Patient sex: M
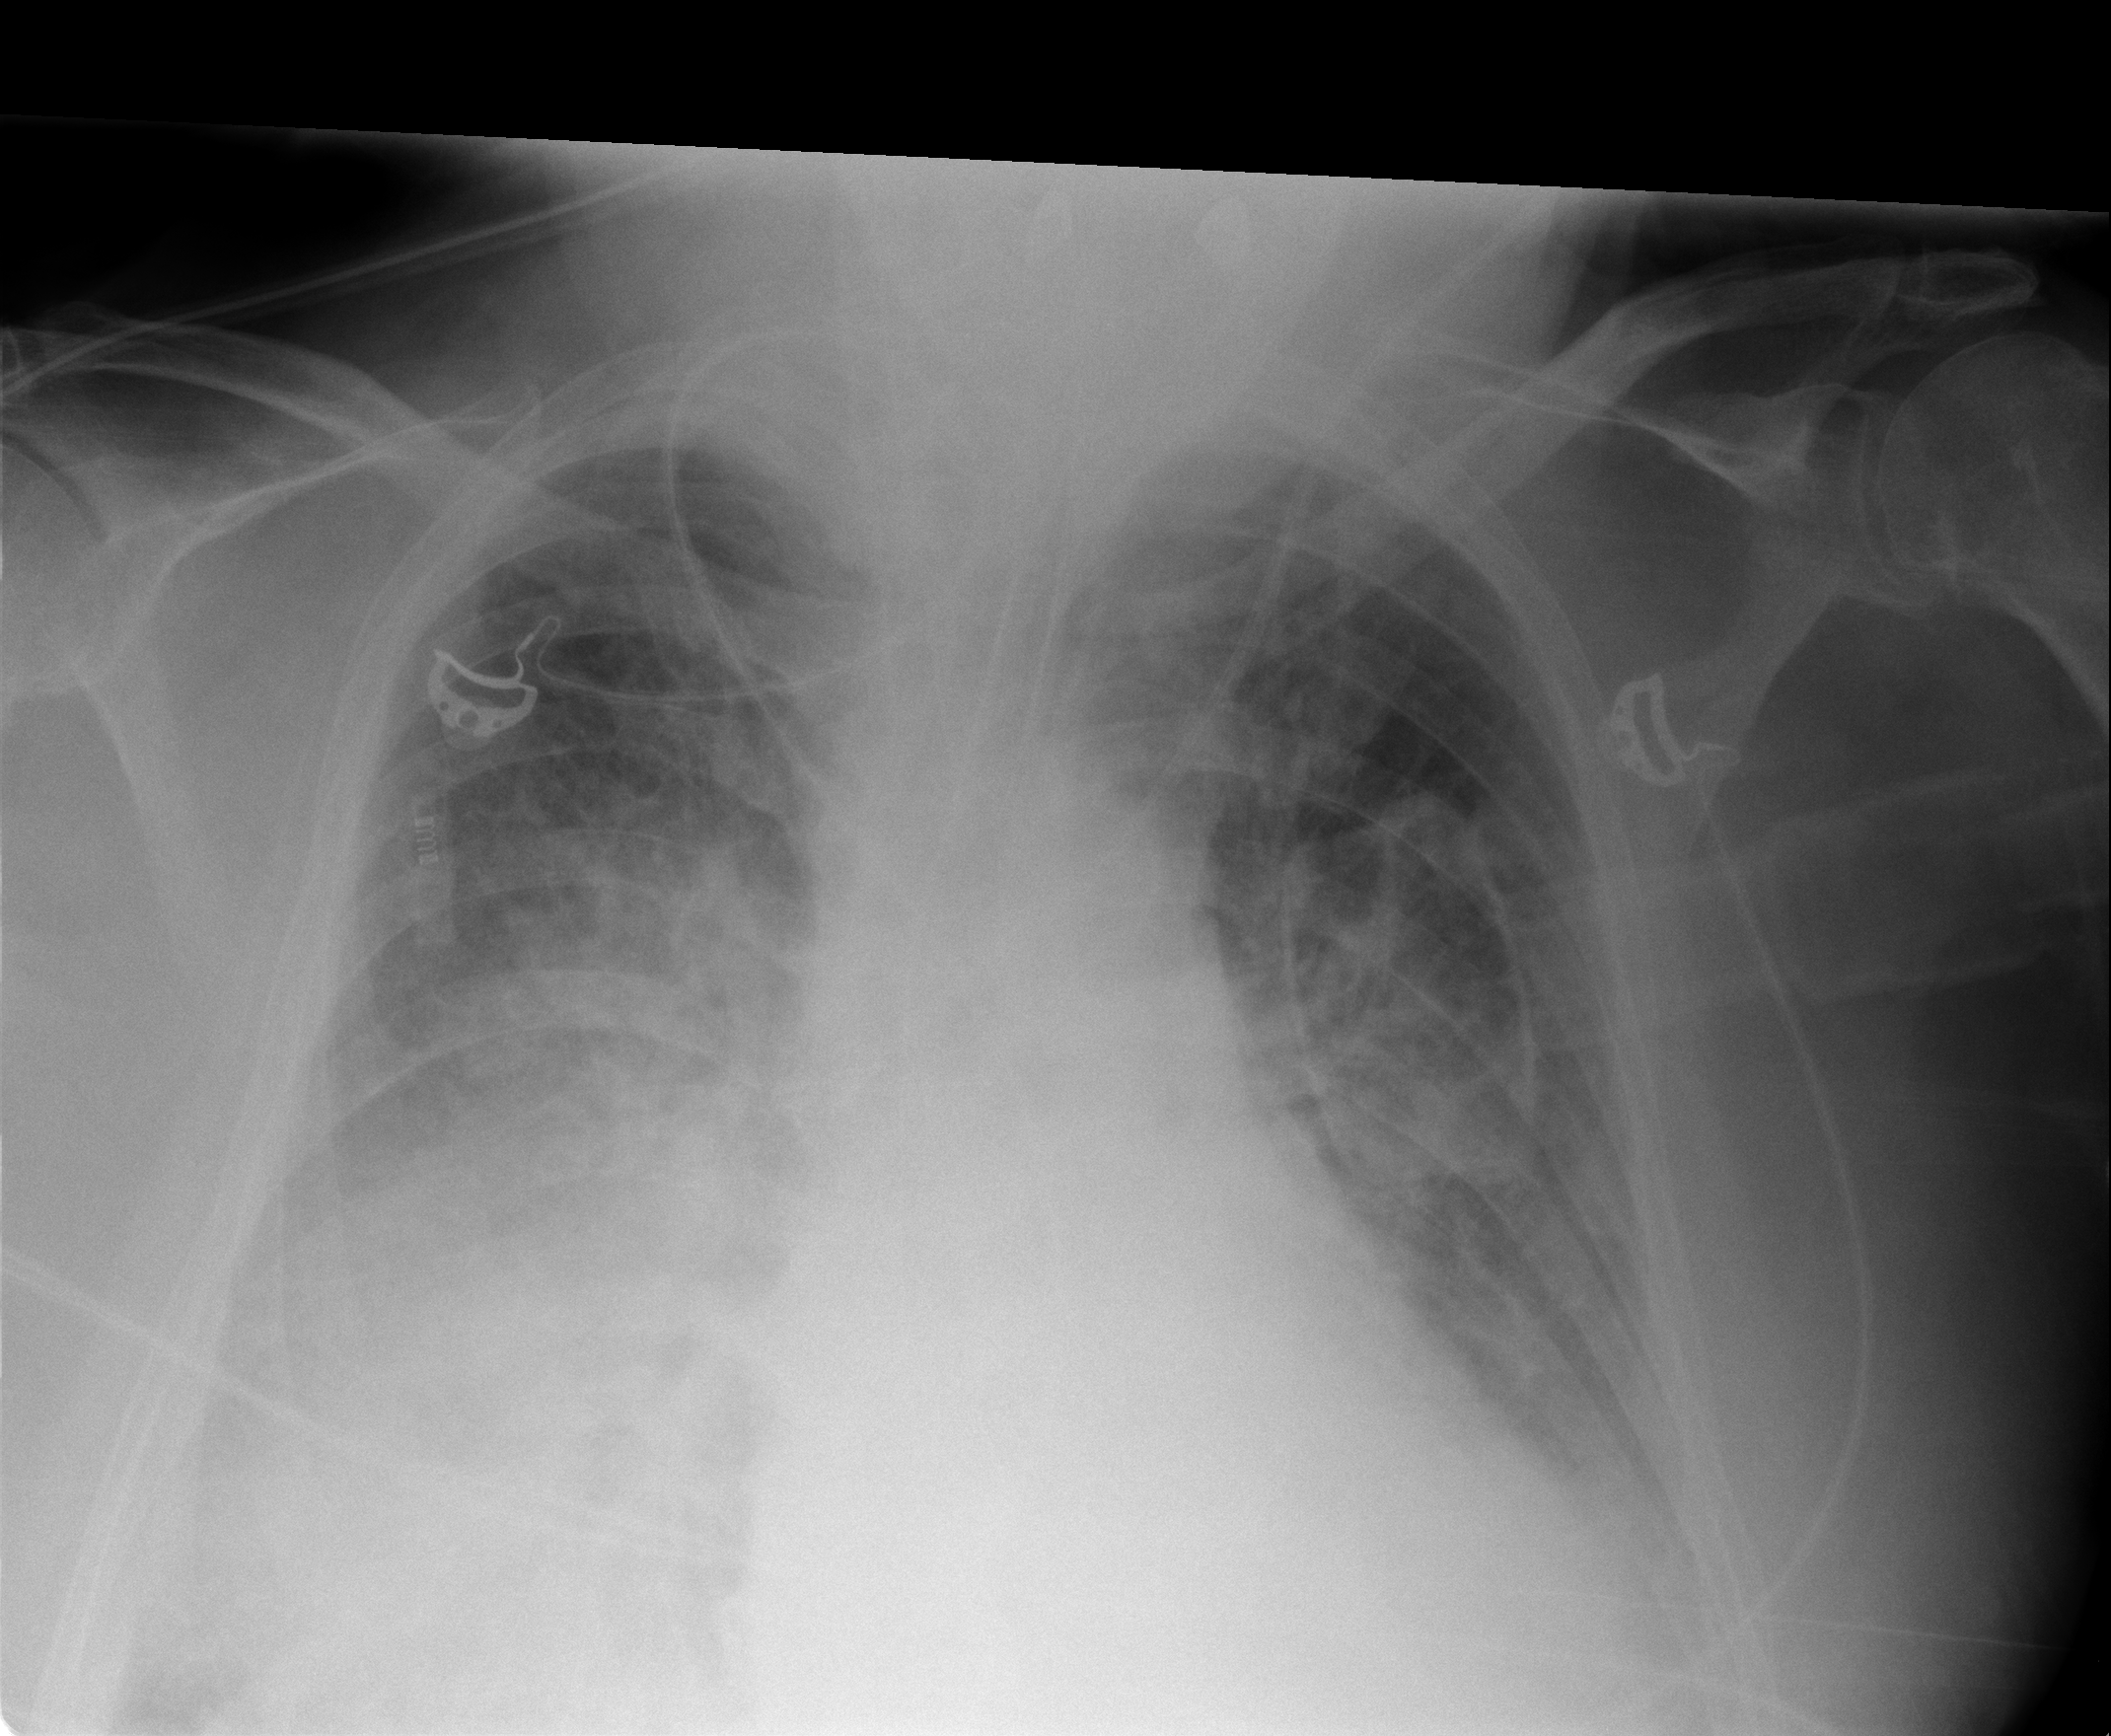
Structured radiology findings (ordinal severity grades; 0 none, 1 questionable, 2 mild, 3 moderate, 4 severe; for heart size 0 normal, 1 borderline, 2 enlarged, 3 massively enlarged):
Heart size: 0
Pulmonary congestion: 3
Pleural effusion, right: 2
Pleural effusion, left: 2
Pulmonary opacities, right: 3
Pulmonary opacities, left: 2
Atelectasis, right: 3
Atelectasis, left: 3